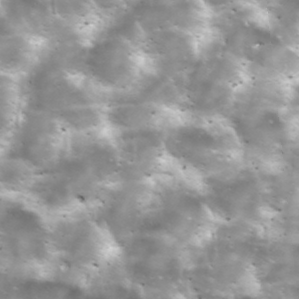
Label: non_frost